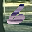
Label: 6